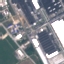
Land use / land cover: Industrial